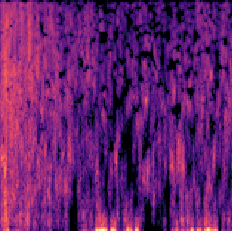
Sound class: Rain